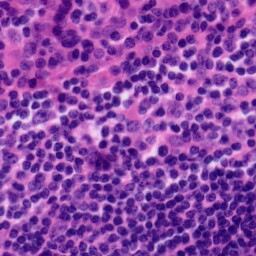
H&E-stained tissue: Tonsil